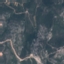
Land use / land cover class: HerbaceousVegetation